Question: I have the following model:

I have an object of entity vacancy (ef_entity), given from DB, which already has one linked swap element (given from DB too). I just want to remove it:
'''
if (ef_vacancy.Swaps != null)
ef_vacancy.Swaps.Clear();
'''
when I want to do SaveChanges I get an error:
> The operation failed: The relationship could not be changed because
one or more of the foreign-key properties is non-nullable. When a
change is made to a relationship, the related foreign-key property is
set to a null value. If the foreign-key does not support null values,
a new relationship must be defined, the foreign-key property must be
assigned another non-null value, or the unrelated object must be
deleted.
so, Entity Framework try to set "null" to Swap.VacancyID table instead of remove records. But I want to remove. If I try to do the following:
'''
var swap_to_delete = (from i in _db.Swaps where i.VacancyID == ID.Value select i).FirstOrDefault();
if (swap_to_delete != null && _db.Entry(swap_to_delete).State != EntityState.Deleted)
_db.Swaps.Remove(swap_to_delete);
'''
It sometimes works, sometimes no work! I did not understand why it works, why not.
How to do this easy action correctly?
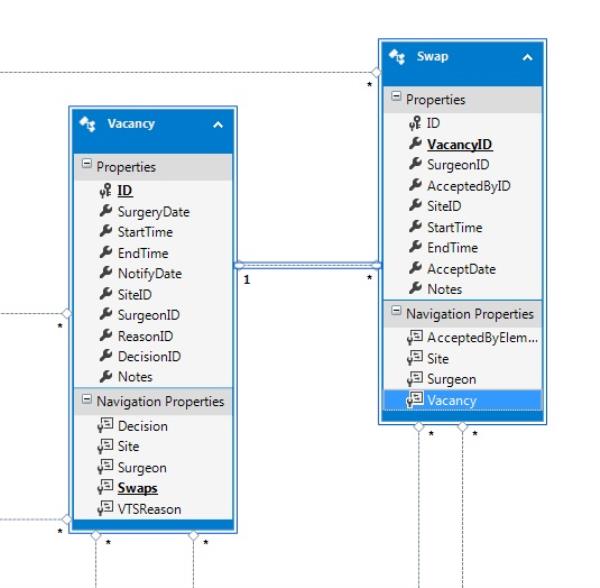
Answer: This should answer your question:
<URL>
The text of the answer (credit to <URL>:
Clear() removes the reference to the entity, not the entity itself.
If you intend this to be always the same operation, you could handle AssociationChanged:
'''
Entity.Children.AssociationChanged +=
new CollectionChangeEventHandler(EntityChildrenChanged);
Entity.Children.Clear();
private void EntityChildrenChanged(object sender,
CollectionChangeEventArgs e)
{
// Check for a related reference being removed.
if (e.Action == CollectionChangeAction.Remove)
{
Context.DeleteObject(e.Element);
}
}
'''
You can build this in to your entity using a partial class.